Question: I'm having trouble finding a reliable way to make two inputs appear inline in <URL>:
'''
<div class="row">
<div class="col-md-8">
<h3>Things</h3>
</div>
<div class="col-md-4">
<form class="form-inline" role="form">
<div class="input-group">
<input type="search" class="form-control" placeholder="Search" />
<span class="input-group-btn">
<button class="btn btn-default" type="submit"><span class="glyphicon glyphicon-search"></span></button>
</span>
</div>
</form>
<a class="btn btn-primary pull-right" href="#/things/new">Add Thing</a>
</div>
</div>
'''

When I set the class of the divs around the inputs to be form-group (as it should be), the search input stops looking right.
I can sort of fix it by putting the inputs in different grid columns, but then they don't align together properly. I want them to be next to each other and right-aligned, and I want them to be vertically-aligned with the h3 tag on the left.
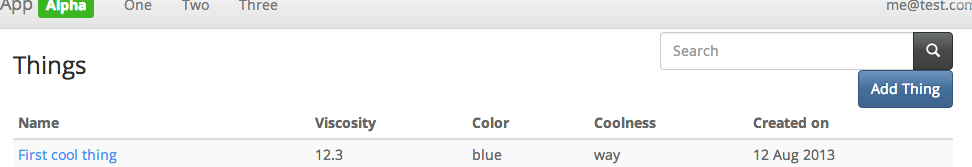
Answer: <URL>
<URL>
}
'''
<div class="row" role="search-row">
<div class="col-xs-12 col-sm-5 col-md-5">
<h3>Things</h3>
</div>
<div class="col-xs-12 col-sm-7 col-md-7">
<form class="form-inline float-right" role="form">
<div class="form-group">
<!-- <input type="search" class="form-control" placeholder="Search + Enter" />-->
<div class="input-group">
<input type="search" class="form-control" placeholder="Search" />
<span class="input-group-btn">
<button class="btn btn-default" type="submit"><span class="glyphicon glyphicon-search"></span></button>
</span>
</div>
</div>
<!--/.form-group-->
<a class="btn btn-primary" href="#">Add Thing</a>
</form>
</div>
<!--/.col-md-8-->
</div>
<!--/.row role=search-row-->
'''
CSS
'''
body { padding-top: 80px; }
hr.empty {margin:0 0 3% 0;border:0;}
div[role=search-row] h3 {margin:0 0 2%}
@media (min-width: 768px) {
div[role=search-row] .float-right {float:right}
}
'''